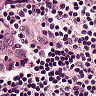
Metastatic tissue present: yes